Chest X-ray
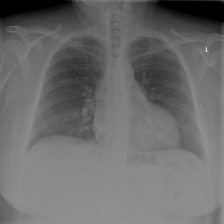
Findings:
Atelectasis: negative
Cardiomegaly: negative
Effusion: negative
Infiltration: negative
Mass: negative
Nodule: negative
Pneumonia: negative
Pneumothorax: negative
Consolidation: negative
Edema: negative
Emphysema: negative
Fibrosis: negative
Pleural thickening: negative
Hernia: negative